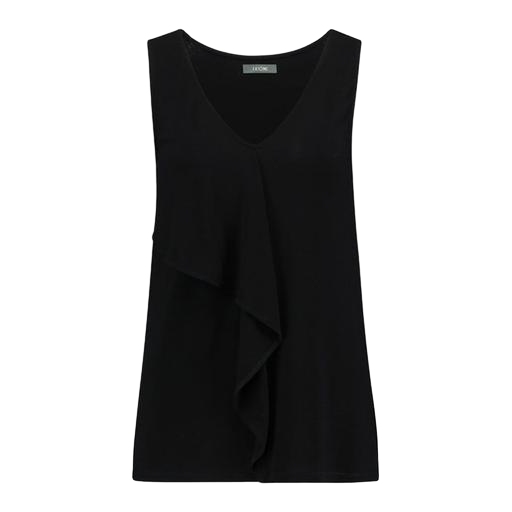
black sleeveless ruffle front top, black waterfall vest, black flounce jersey tank, white background